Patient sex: M
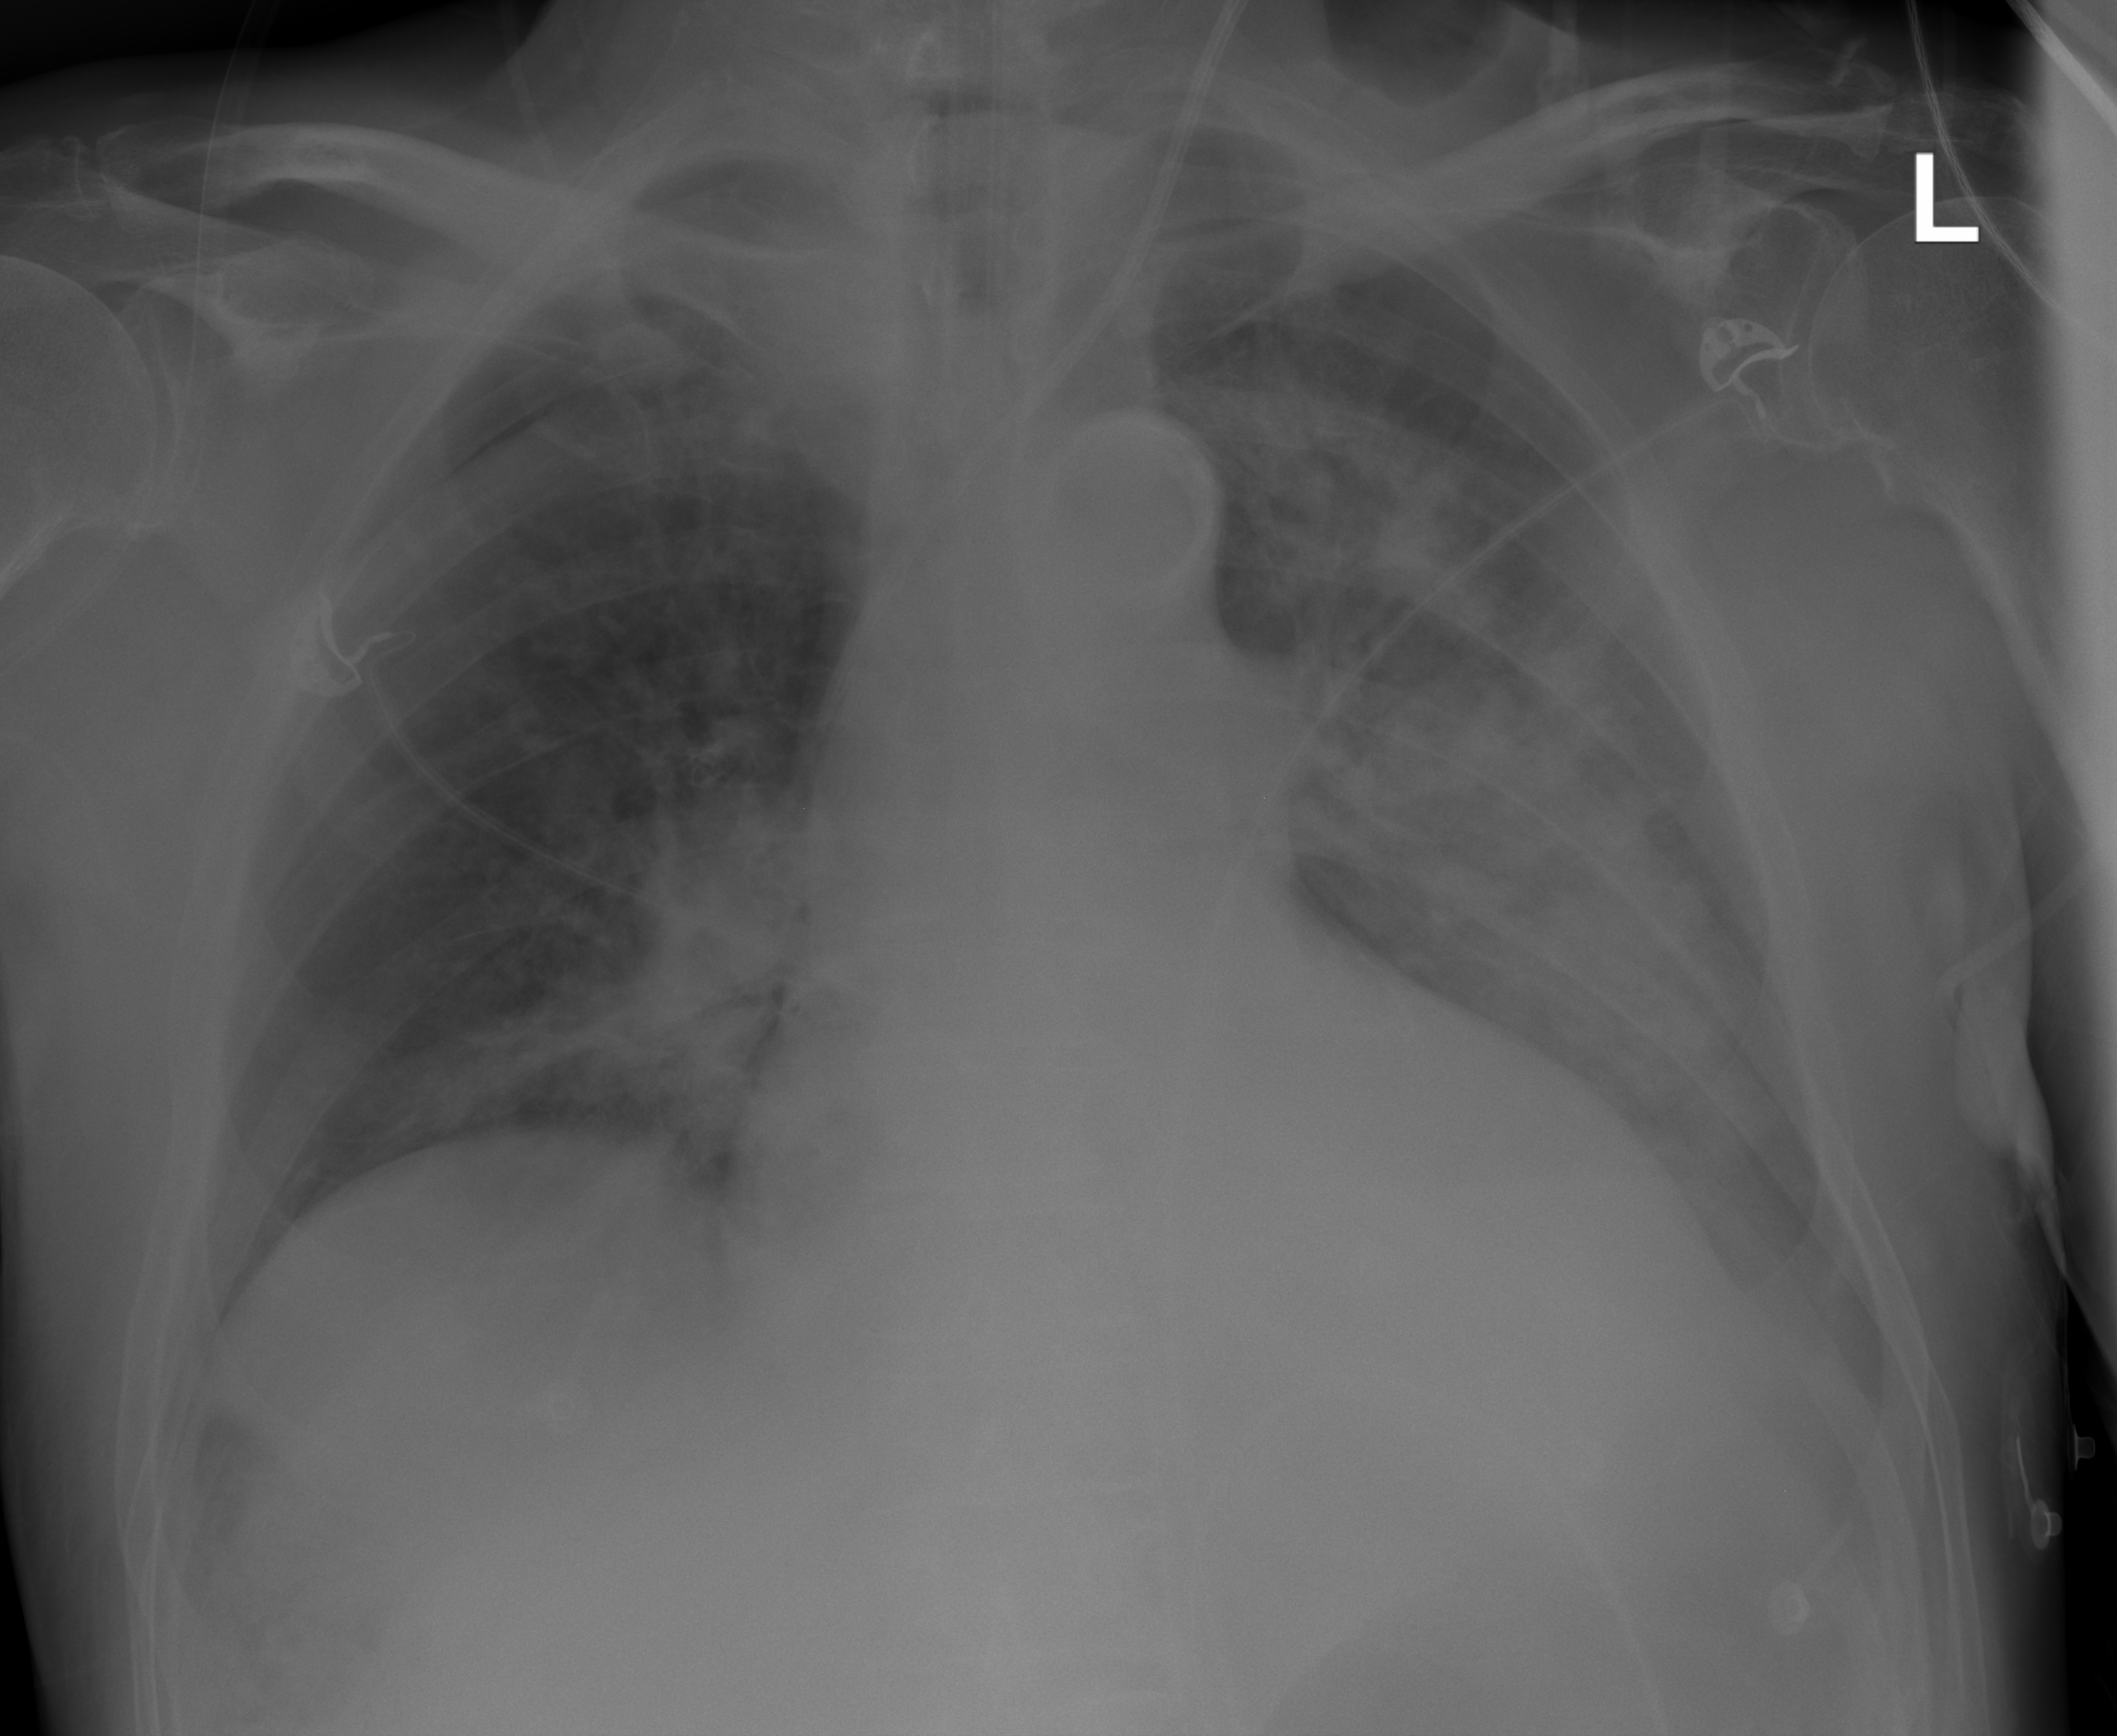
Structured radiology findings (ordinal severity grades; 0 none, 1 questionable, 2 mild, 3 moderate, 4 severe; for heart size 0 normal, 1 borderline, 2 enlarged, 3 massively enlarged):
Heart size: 2
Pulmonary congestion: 0
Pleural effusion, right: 0
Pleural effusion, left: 2
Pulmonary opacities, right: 2
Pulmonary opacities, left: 3
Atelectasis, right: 1
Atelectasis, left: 2